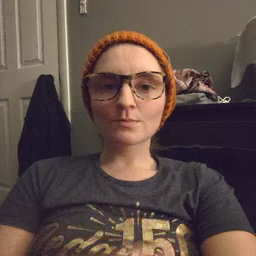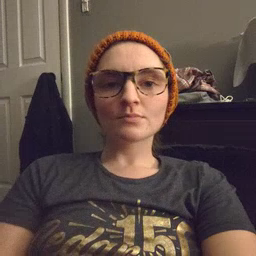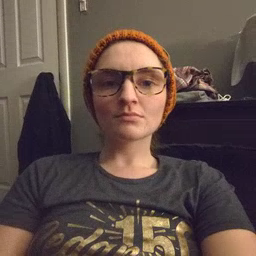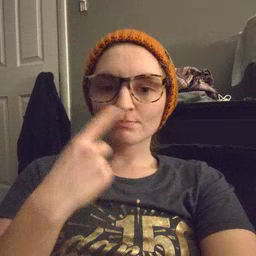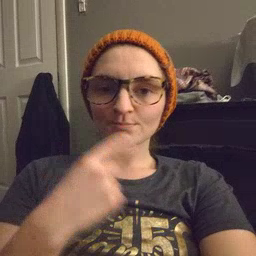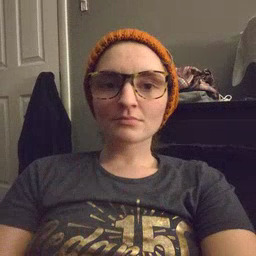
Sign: lips